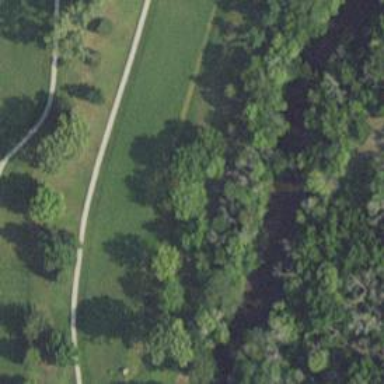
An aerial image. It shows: Golf fairway surrounded by grass.